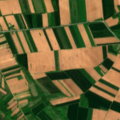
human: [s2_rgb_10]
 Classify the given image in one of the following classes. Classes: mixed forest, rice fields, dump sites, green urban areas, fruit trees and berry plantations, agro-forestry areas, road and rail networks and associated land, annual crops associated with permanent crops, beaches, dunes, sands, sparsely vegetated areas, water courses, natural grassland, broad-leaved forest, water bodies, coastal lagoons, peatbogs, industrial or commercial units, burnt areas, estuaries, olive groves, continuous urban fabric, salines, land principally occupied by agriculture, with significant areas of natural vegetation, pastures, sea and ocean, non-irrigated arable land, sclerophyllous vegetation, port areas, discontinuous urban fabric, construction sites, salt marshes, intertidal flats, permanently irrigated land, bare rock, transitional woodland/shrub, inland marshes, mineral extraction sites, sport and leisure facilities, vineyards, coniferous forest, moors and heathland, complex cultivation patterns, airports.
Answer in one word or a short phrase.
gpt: non-irrigated arable land, complex cultivation patterns, land principally occupied by agriculture, with significant areas of natural vegetation